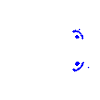
Particle: electron